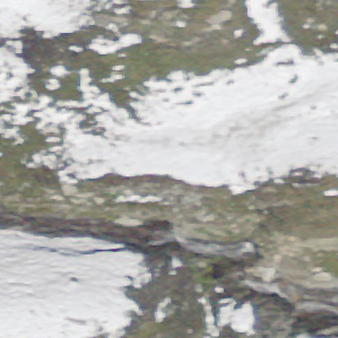
Label: other